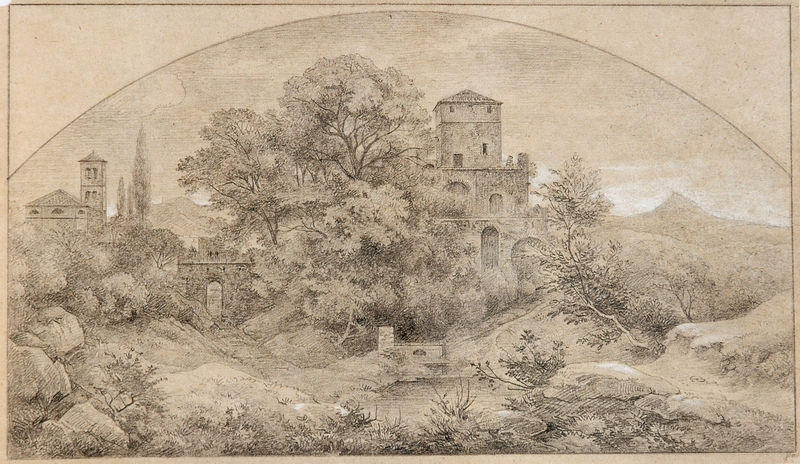
Titel: Salzburger Ideallandschaft
Künstler: Ferdinand Olivier
Standort: Schweinfurt
Institution: Museum Georg Schäfer
Schlagwörter: baum, berg, blätter, felsen, himmel, laub, schatten, wasser, weiß, wolken, bäume, fluss, kirchturm, landschaft, see, stadt, teich, ufer, braun, fenster, grau, hintergrund, holz, licht, schwarz, skizze, zeichnung, dach, gebäude, gras, haus, weg, wolke, alt, architektur, stein, steine, ast, bach, gräser, horizont, häuser, hügel, natur, pappel, pappeln, strauch, brücke, büsche, gebüsch, gewässer, kirche, pfad, sträucher, boden, land, blatt, renaissance, wald, turm, weiher, zypressen, papier, ansicht, bogen, fassade, italien, süden, berge, fels, gipfel, dorf, mauer, grafik, graphik, idylle, rand, sepia, rundbogen, romantik, wehr, steg, tor, arkade, ruine, burg, kloster, türme, torbogen, vulkan, mauerwerk, zypresse, berggipfel, druck, halbmond, schwarz-weiß, schraffur, radierung, stich, bleistift, entwurf, bleistiftzeichnung, halbrund, mauern, geäst, rundbögen, romanik, ziegeldach, viadukt, pinie, abtei, kupferstich, riß, landstrich, bauten, landsitz, toskana, schinkel, vorzeichnung, bogenfenster, südlich, kegeldach, schleuse, zedern, süd, stadt dorf, schwarzweiiß, bogenzweige